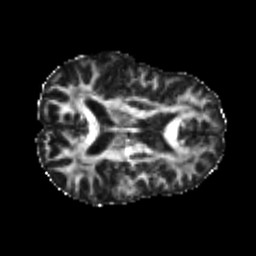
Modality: FA
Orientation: axial
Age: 22
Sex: female
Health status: healthy
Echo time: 0.074 s